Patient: sex M, age 42
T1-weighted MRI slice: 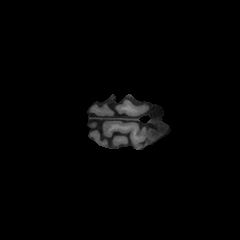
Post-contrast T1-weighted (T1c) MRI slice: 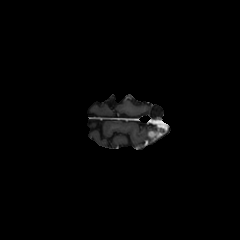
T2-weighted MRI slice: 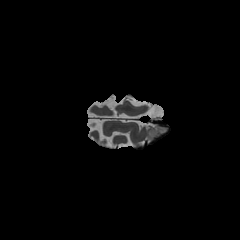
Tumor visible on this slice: yes
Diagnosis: Glioblastoma, IDH-wildtype
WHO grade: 4